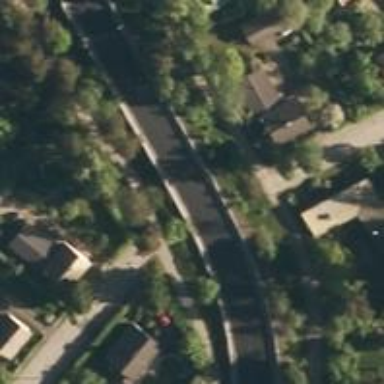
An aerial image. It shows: Cycleway.